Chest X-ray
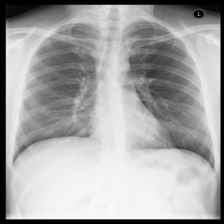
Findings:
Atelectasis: negative
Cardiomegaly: negative
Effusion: negative
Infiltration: negative
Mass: negative
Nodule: negative
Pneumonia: negative
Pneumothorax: negative
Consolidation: negative
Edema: negative
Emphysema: negative
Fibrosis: negative
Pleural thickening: negative
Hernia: negative